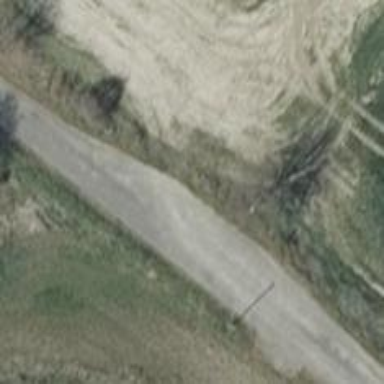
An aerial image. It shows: Passing place on the road.